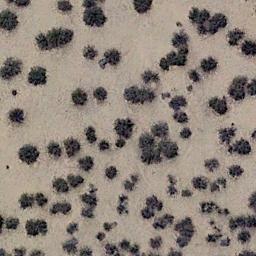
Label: chaparral